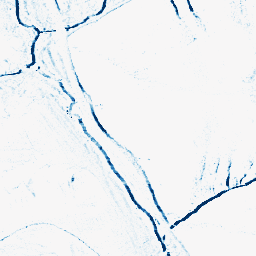
Category: morphological
Decomposition family: morphological_rect
Decomposition parameters: operation: closing
width: 5
height: 3
Upsampling method: nearest
Upsampling parameters: scale: 2
Upsampling scale: 2